Interaction volume radius: 5 \u00c5
Interaction volume height: 15 \u00c5
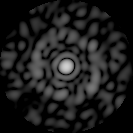
Disorder parameter: 0.8428